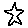
Label: star